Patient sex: F
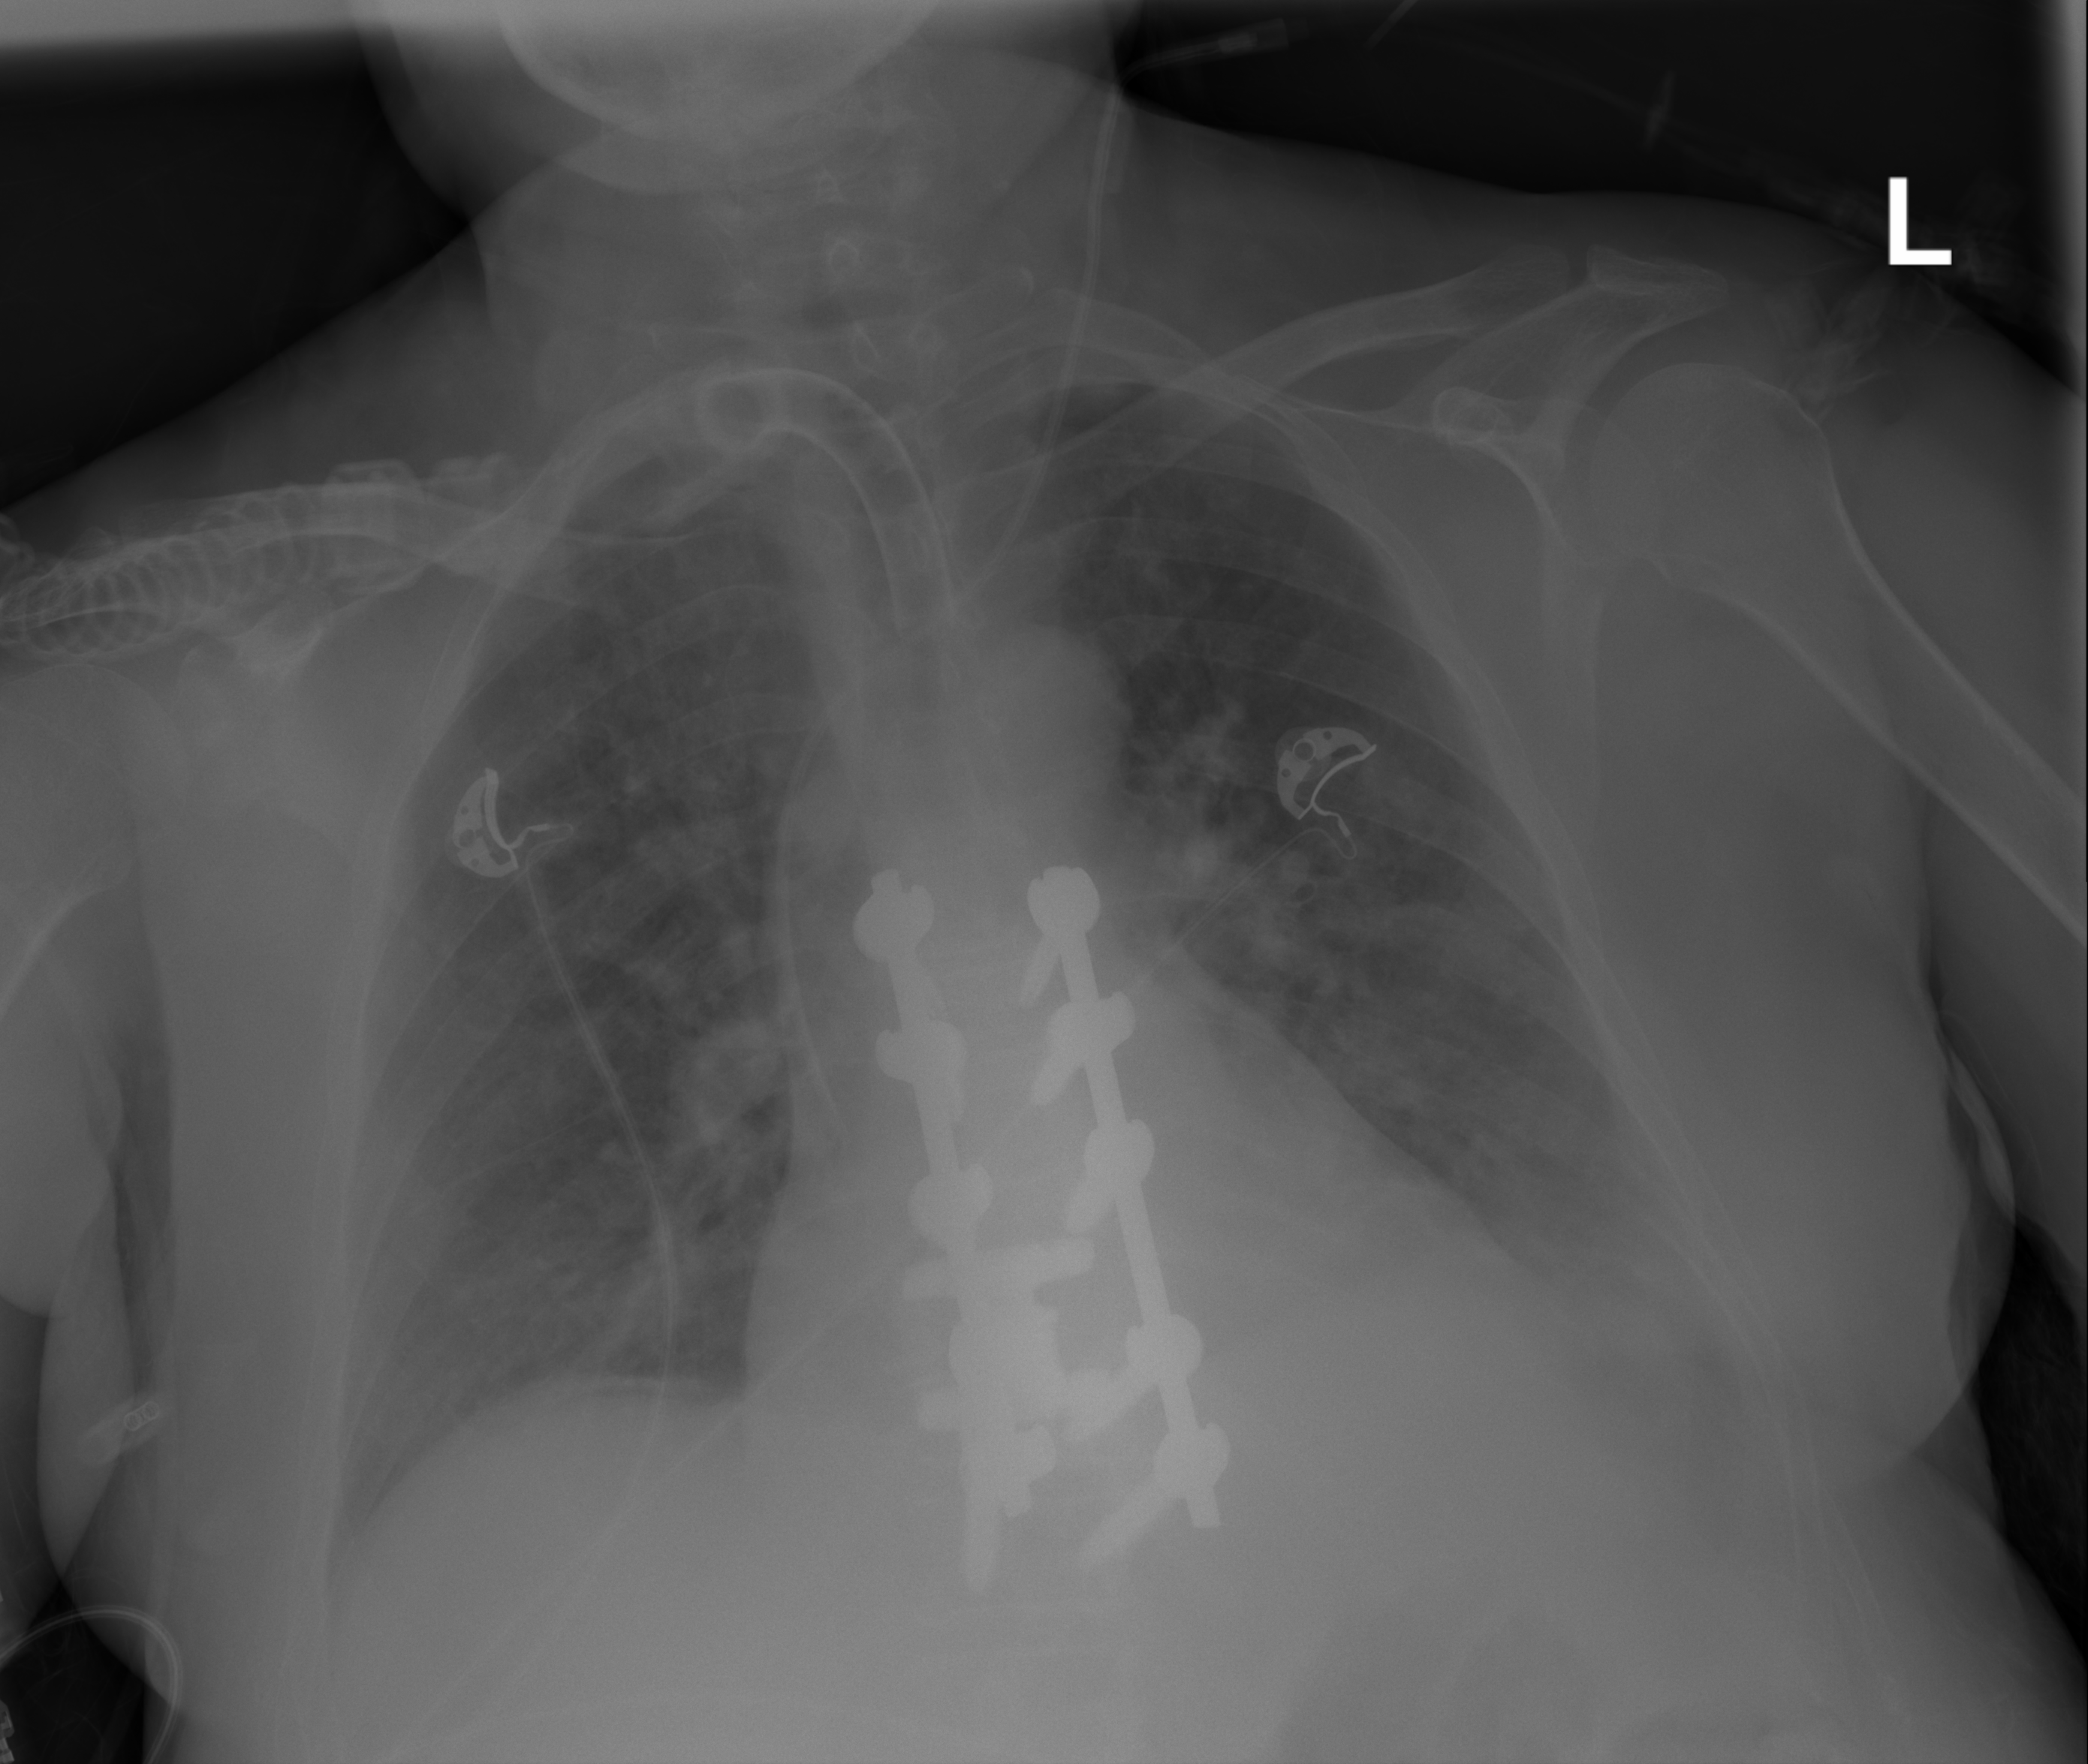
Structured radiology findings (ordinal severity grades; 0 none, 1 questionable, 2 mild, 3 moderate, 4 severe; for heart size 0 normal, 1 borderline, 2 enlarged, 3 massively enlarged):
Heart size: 0
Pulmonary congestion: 2
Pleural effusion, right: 2
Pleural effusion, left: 2
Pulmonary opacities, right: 0
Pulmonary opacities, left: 2
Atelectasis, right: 2
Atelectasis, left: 2